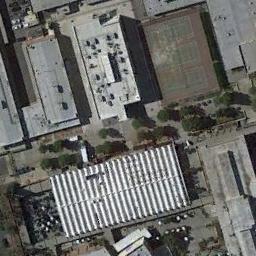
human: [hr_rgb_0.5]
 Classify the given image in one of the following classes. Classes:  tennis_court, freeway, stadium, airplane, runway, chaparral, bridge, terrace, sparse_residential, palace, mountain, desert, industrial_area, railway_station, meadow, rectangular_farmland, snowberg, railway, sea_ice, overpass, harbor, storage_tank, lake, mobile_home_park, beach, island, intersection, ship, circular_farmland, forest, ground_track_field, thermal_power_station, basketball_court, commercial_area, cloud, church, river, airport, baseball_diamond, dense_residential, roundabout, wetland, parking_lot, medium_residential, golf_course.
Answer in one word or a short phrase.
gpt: tennis_court